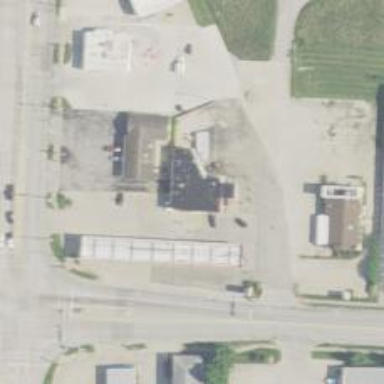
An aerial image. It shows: Convenience shop.